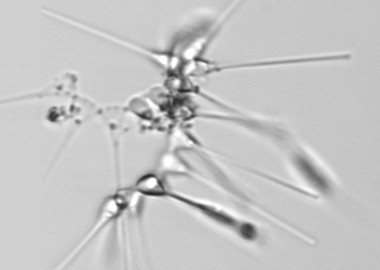
Label: Asterionellopsis_glacialis